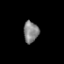
Tissue: prostate
Cell type: T cells
Senescence score: 0.3486
Nuclear area (px): 315
Mean DAPI intensity: 132.232